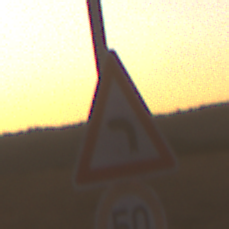
Verkehrszeichen: KurveLinks
Zusatzzeichen unten: Geschwindigkeit50
Umgebung: Outdoor, Nature
Tageszeit: SunriseSunset
Wetter: PartlyCloudy
Licht: Natural
Jahreszeit: NotSpecified
Kontrast: LowContrast